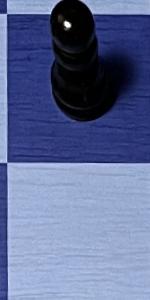
Label: Empty